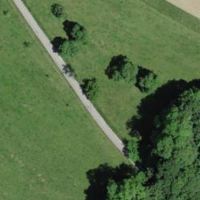
EUNIS habitat code: 24
Species observed at this site:
Prunus spinosa